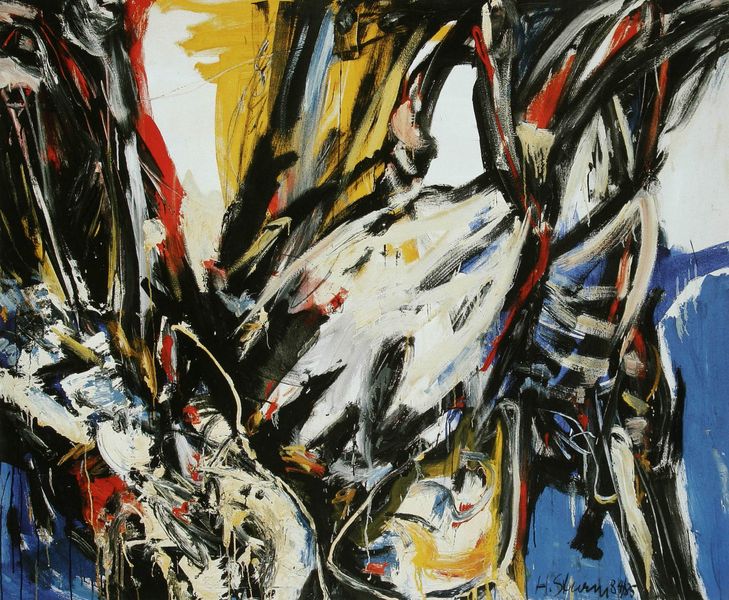
Künstler: Helmut Sturm
Standort: Berlin
Institution: Galerie Georg Nothelfer
Schlagwörter: blau, weiß, gelb, bunt, schwarz, rot, muster, hart, abstrakt, farben, sturm, metzgerei, exprssionismus, harte linien